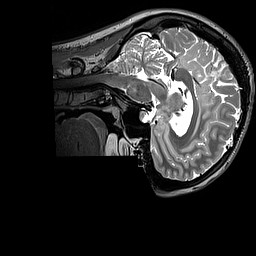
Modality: T2w
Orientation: sagittal
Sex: female
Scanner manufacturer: siemens
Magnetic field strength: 3 T
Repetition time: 3.2 s
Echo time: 0.409 s